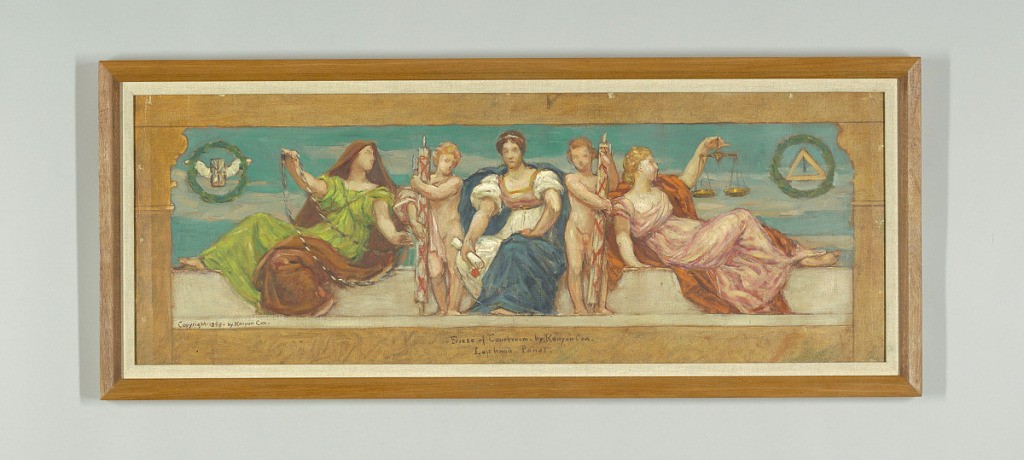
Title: The Common Law, Study for Left Panel of "The Reign of Law," Frieze for Appellate Court, New York
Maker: Kenyon Cox, American, 1856–1919
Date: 1898
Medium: Brush and oil, pen and red ink on canvas
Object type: Painting
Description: The central allegorical figure represents The Court, handing down a judgement. Her supporters on either side carry the fasces. The allegorical figures to either side represent Equity, holding scales, and Tradition, holding an Endless Chain.  Wreaths with emblems in the corners.